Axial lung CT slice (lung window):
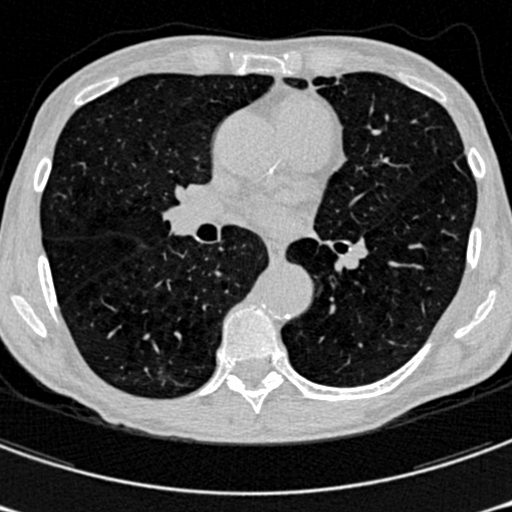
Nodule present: no